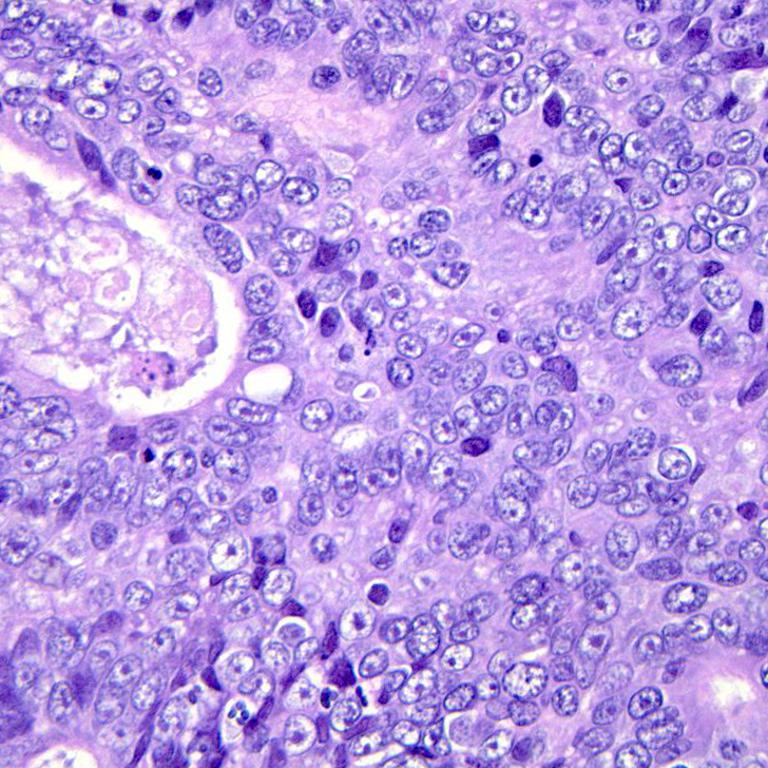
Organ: colon
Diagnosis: adenocarcinomas